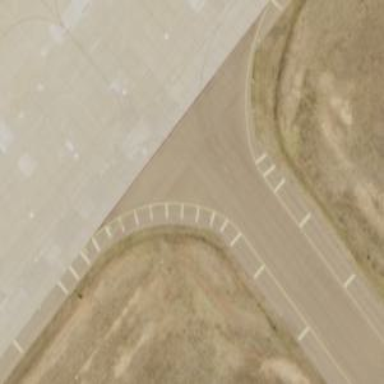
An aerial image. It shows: Image of taxiway at airport.